Interaction volume radius: 10 \u00c5
Interaction volume height: 20 \u00c5
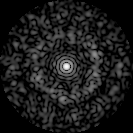
Disorder parameter: 0.8269